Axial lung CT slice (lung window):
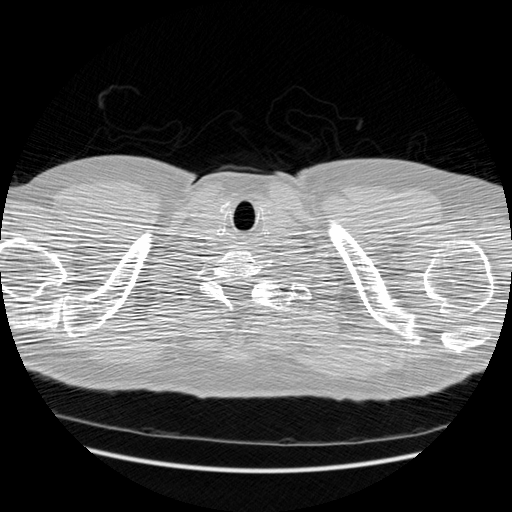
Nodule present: no